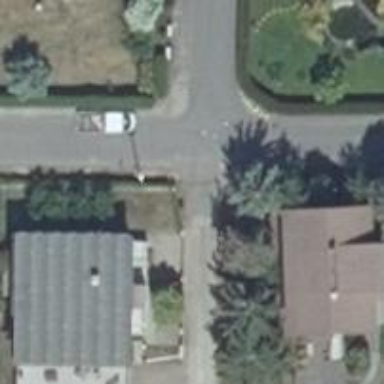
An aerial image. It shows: Asphalt road in residential area.